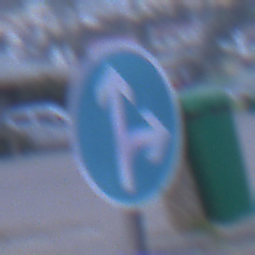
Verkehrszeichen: VorgeschriebeneFahrtrichtungGeradeausOderRechts
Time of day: SunriseSunset
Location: Outdoor (Urban)
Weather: Overcast
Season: NotSpecified
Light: Natural